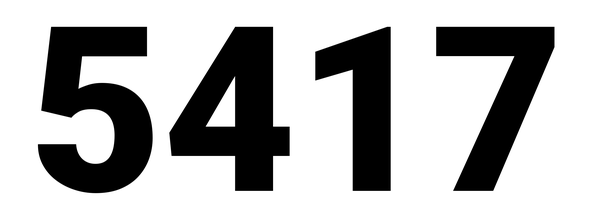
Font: Roboto_Black